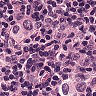
Metastatic tissue present: yes